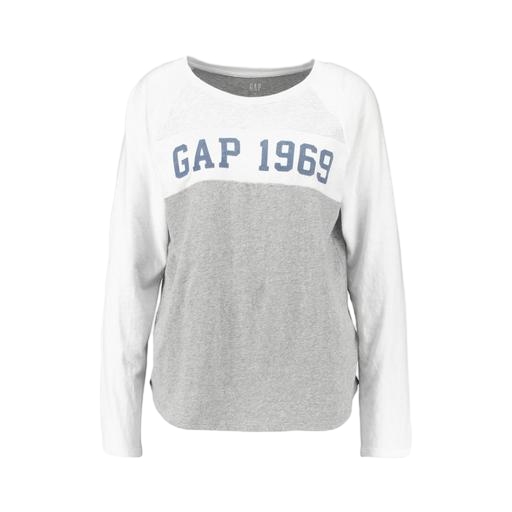
multicolor long sleeve raglan t-shirt logo, gray baseball tee, long sleeve tee, white background